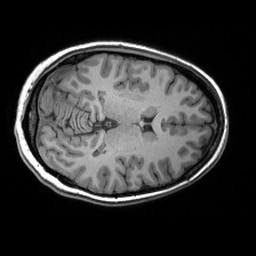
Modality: T1w
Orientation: axial
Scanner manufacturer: siemens
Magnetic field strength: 3 T
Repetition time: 2.53 s
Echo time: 0.00299 s